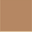
Piece: xx